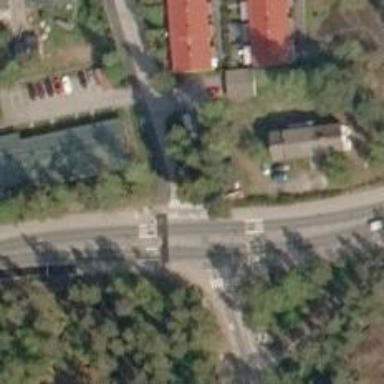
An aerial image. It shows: Uncontrolled road crossing with pedestrian island.